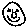
Label: smiley face